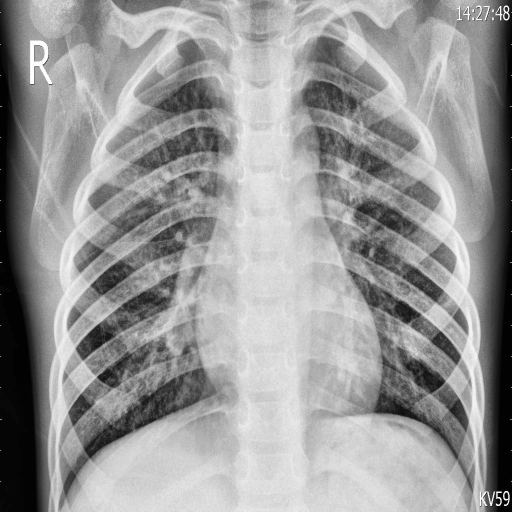
Finding: PNEUMONIA